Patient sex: F
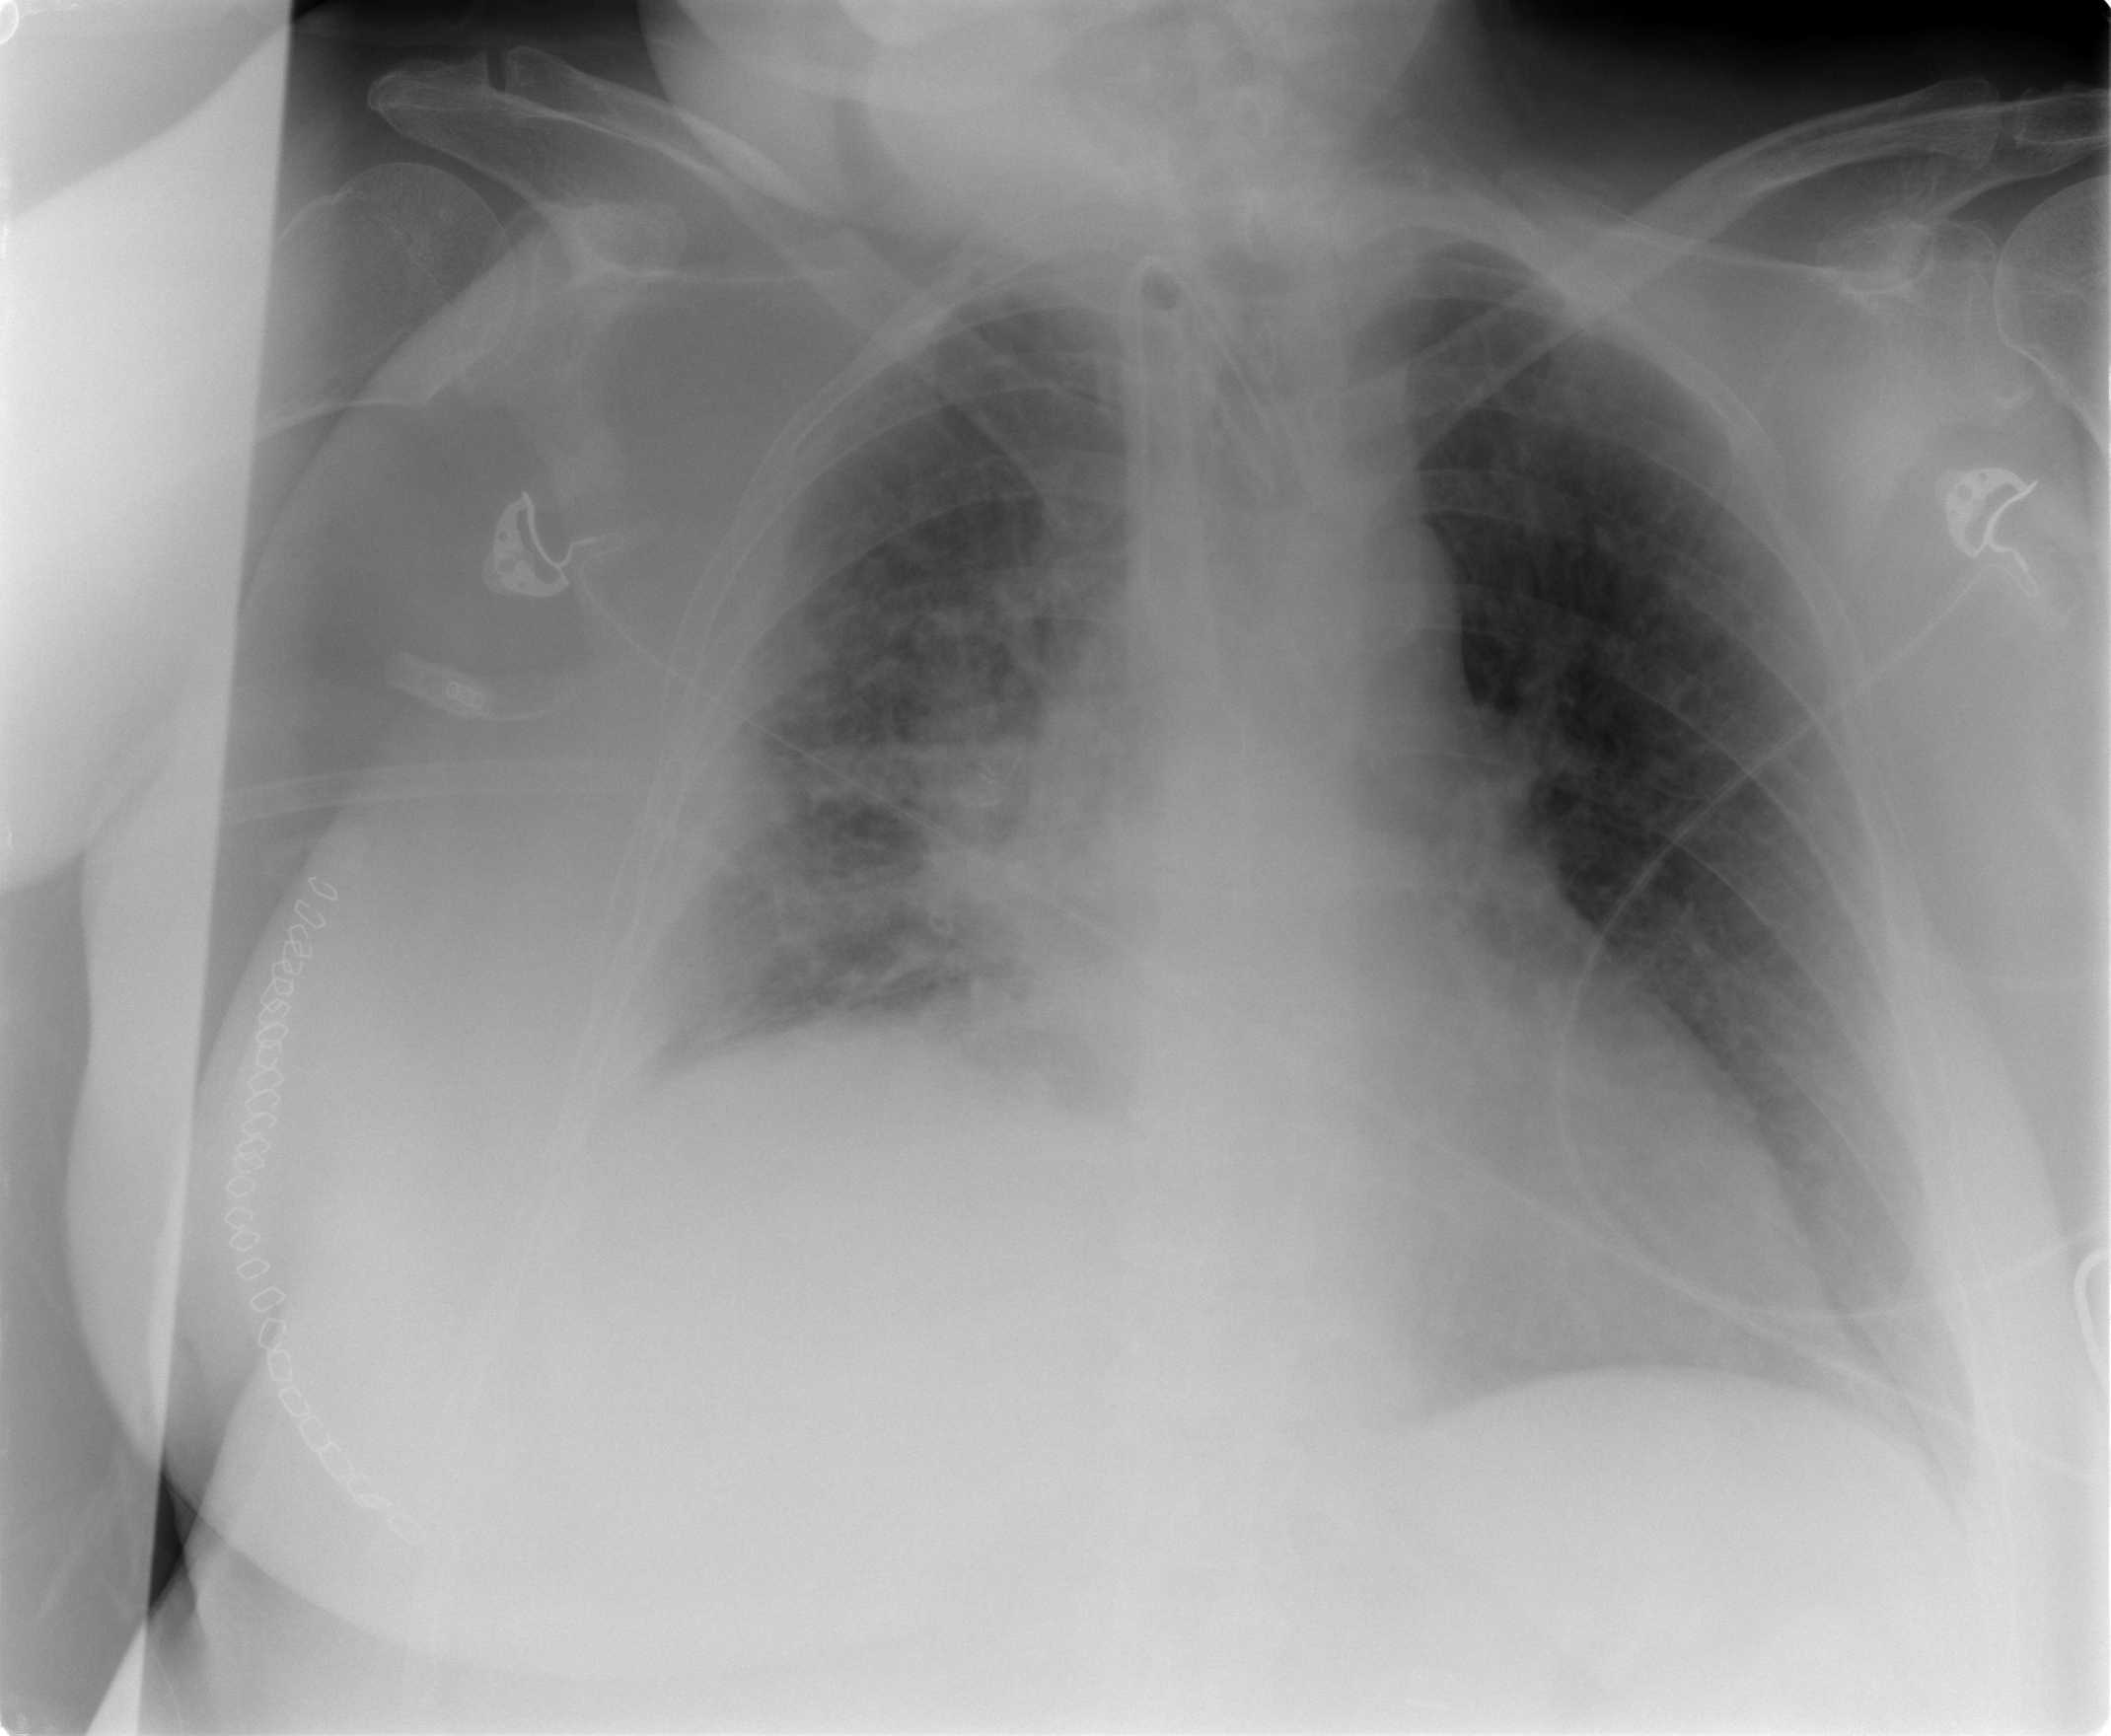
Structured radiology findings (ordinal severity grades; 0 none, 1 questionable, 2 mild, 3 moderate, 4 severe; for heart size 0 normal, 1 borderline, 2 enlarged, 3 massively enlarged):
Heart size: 0
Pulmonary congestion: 2
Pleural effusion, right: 2
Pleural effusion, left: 1
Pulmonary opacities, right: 2
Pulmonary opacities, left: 2
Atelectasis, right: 2
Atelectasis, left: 2